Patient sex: F
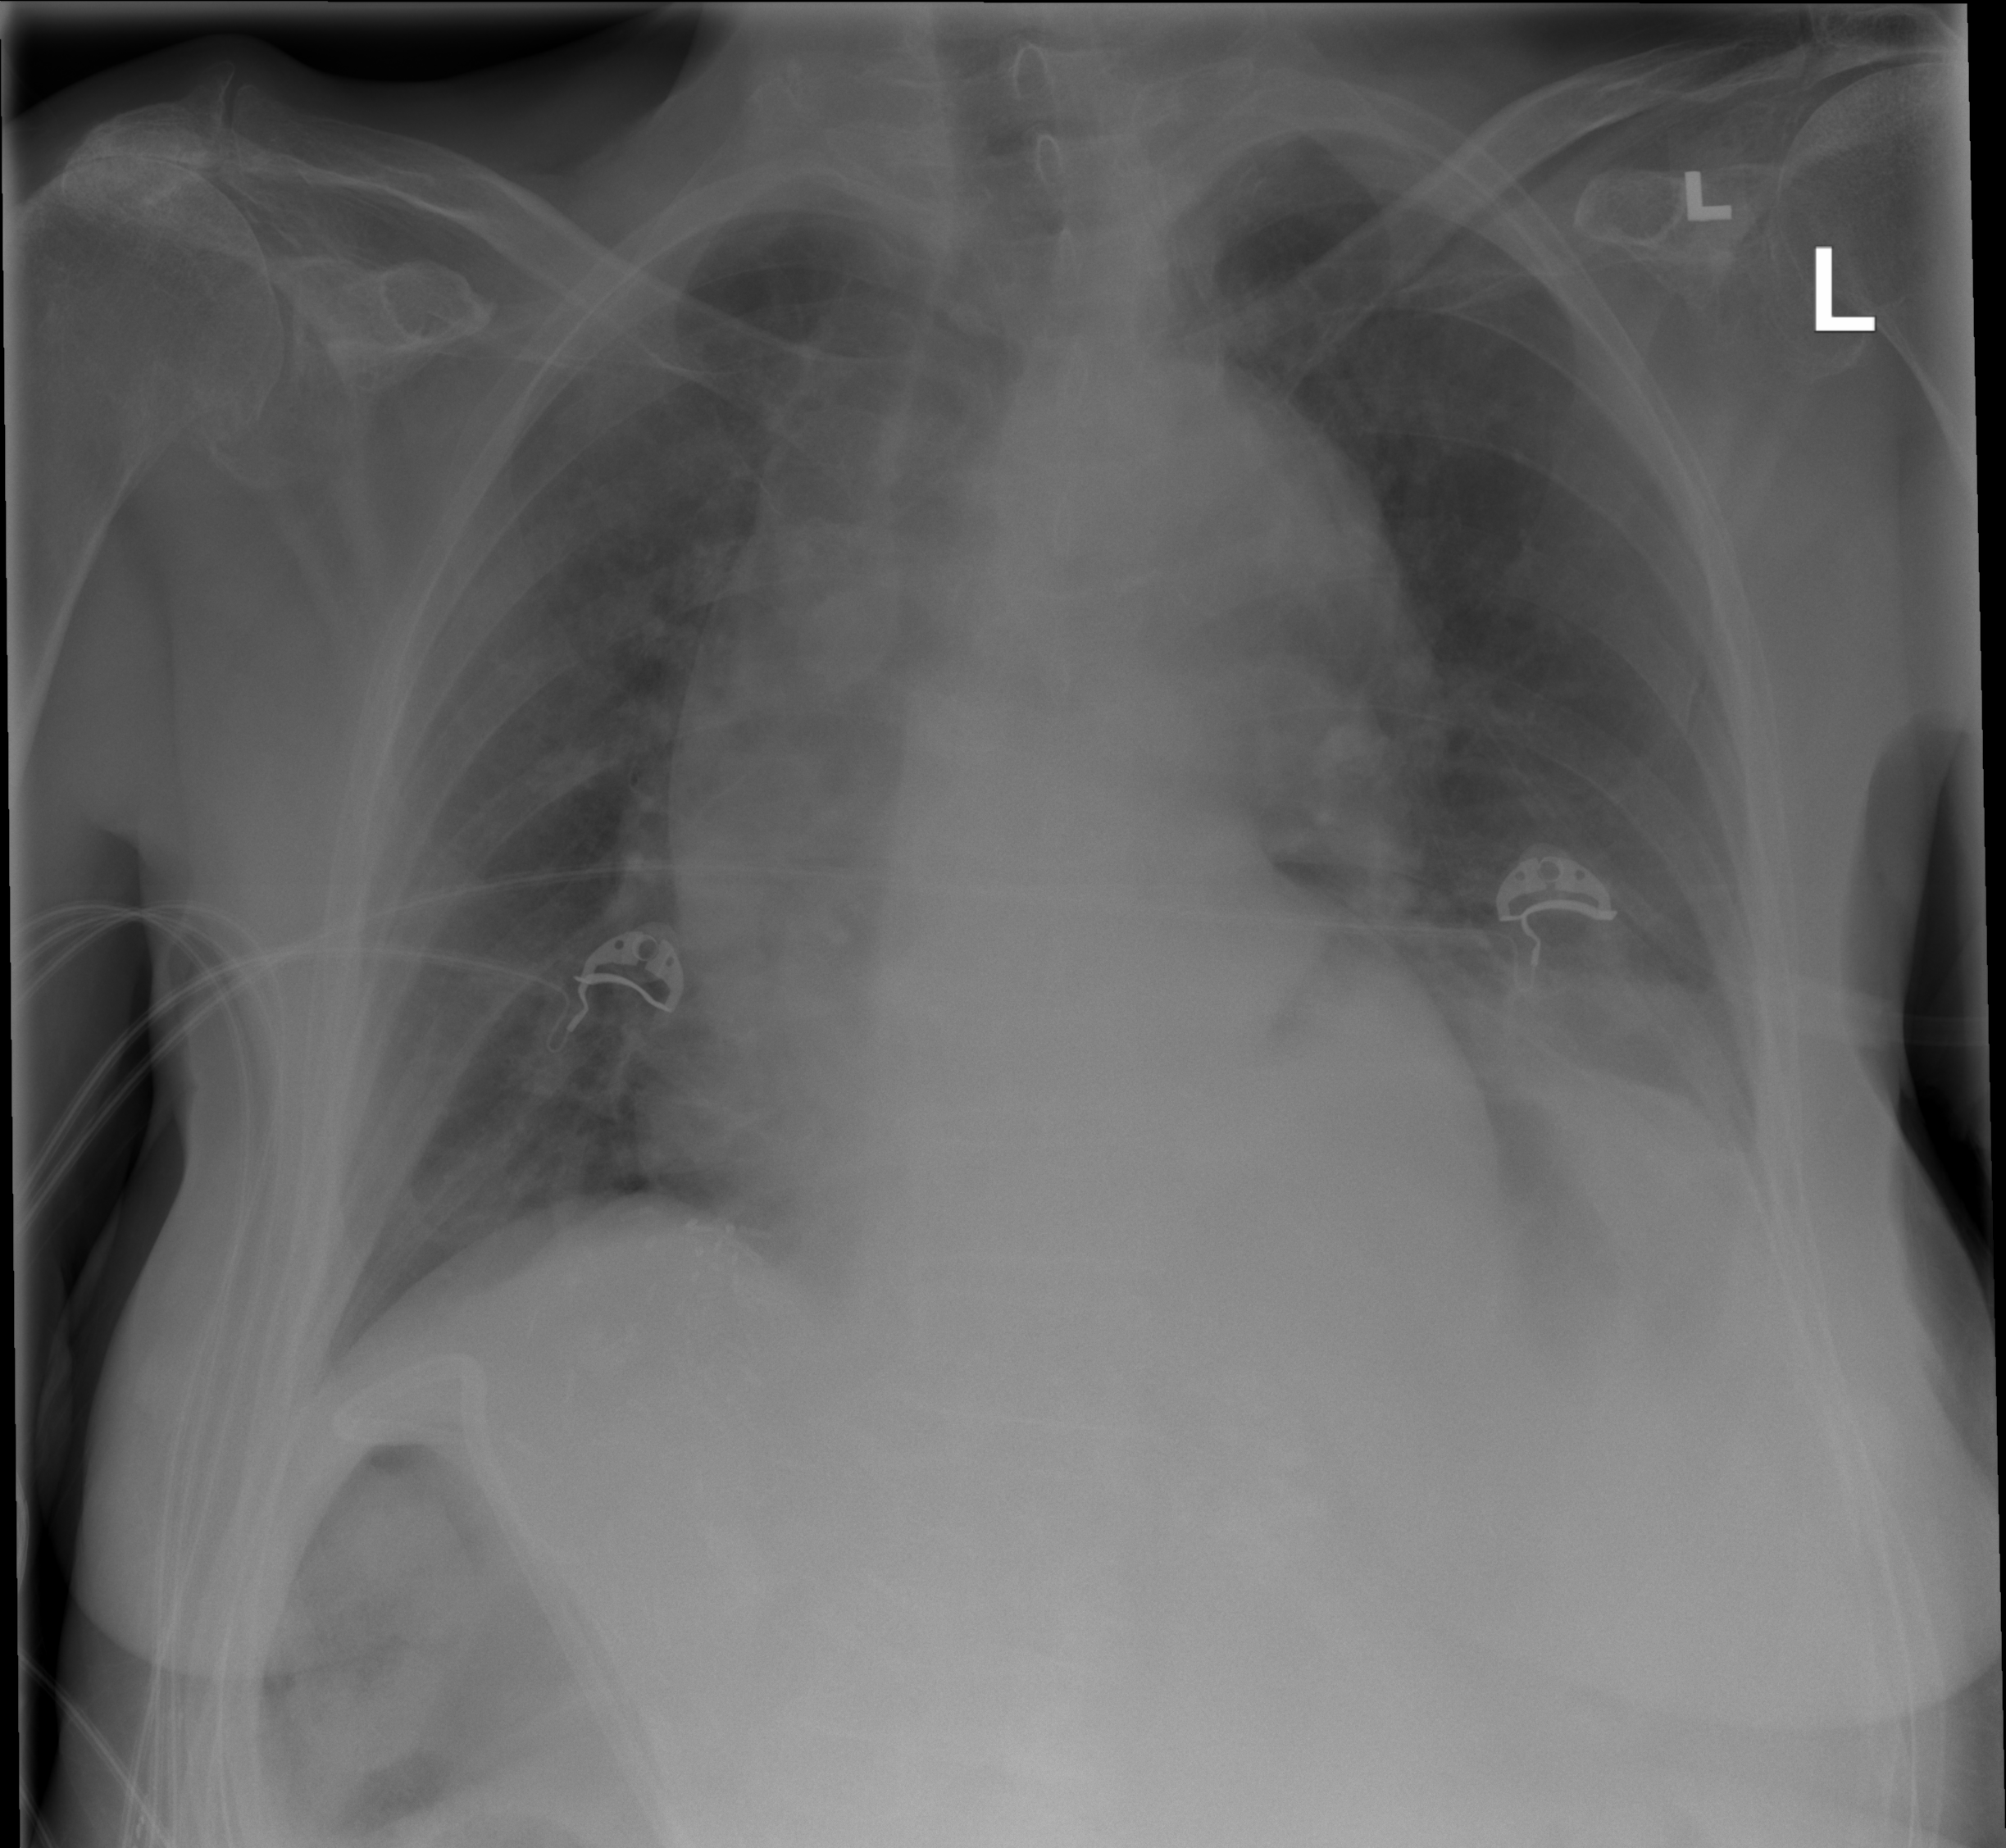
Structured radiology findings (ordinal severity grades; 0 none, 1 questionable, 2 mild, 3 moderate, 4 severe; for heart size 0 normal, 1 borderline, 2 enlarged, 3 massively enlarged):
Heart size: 1
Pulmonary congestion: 0
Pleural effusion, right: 0
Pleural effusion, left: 2
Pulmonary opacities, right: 0
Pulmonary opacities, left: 0
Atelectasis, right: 0
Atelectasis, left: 2